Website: apple
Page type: account-selection
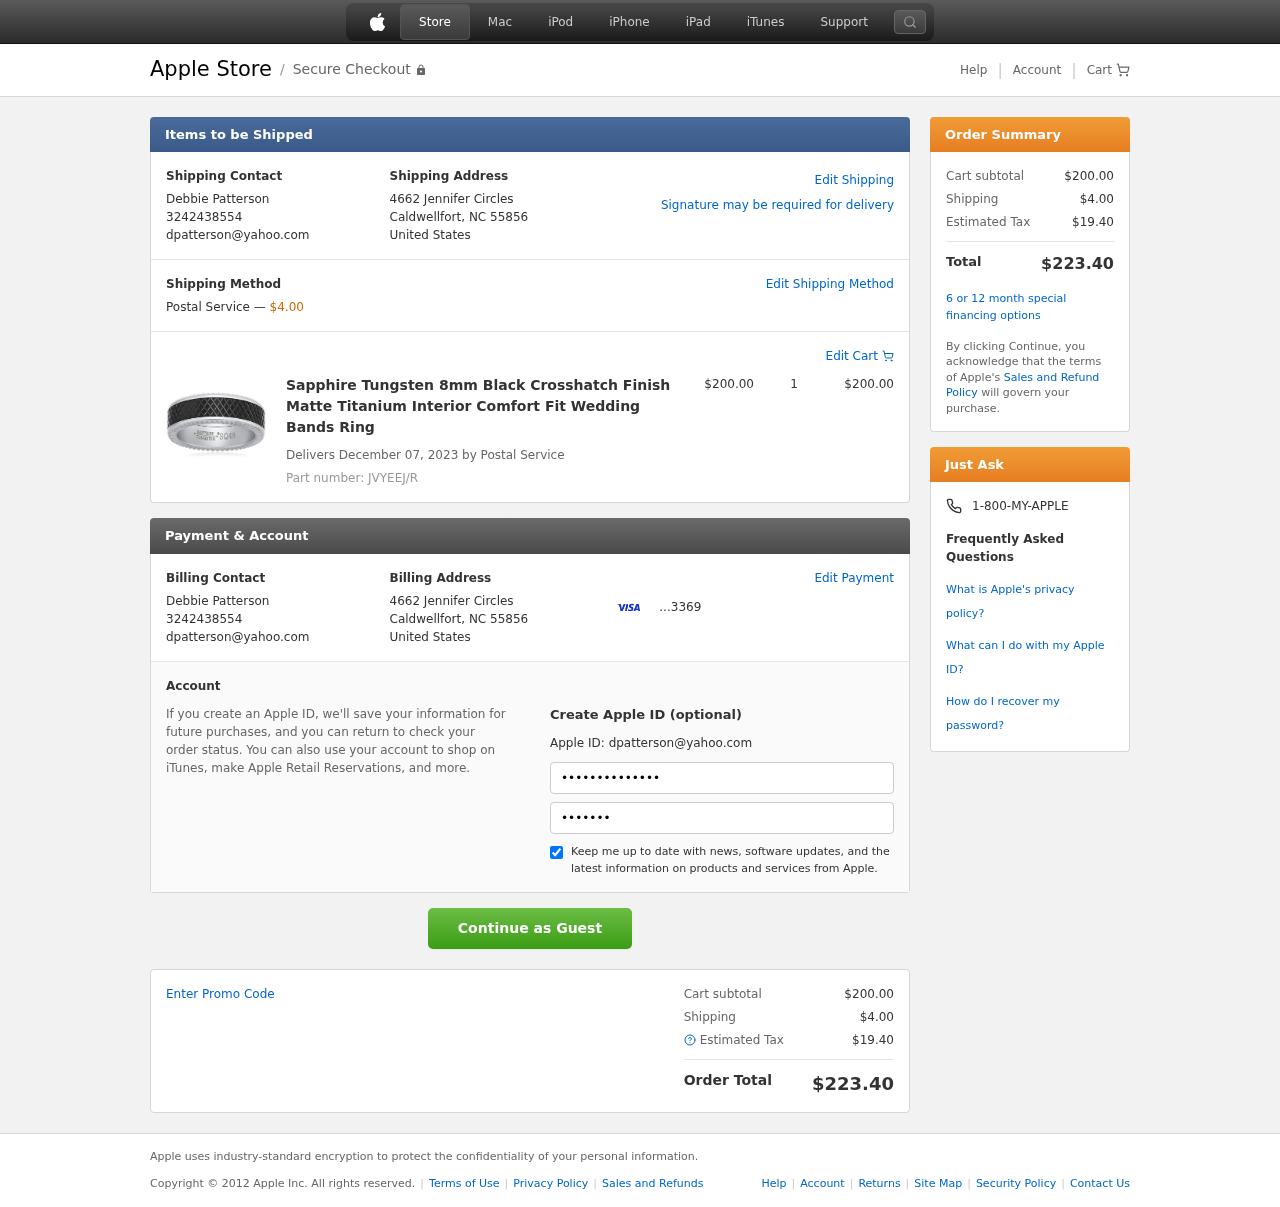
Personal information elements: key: PII_CARD_LAST4
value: ...3369
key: PII_CITY_STATE_ZIP
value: Caldwellfort, NC 55856
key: PII_COUNTRY
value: United States
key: PII_EMAIL
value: dpatterson@yahoo.com
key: PII_FULLNAME
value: Debbie Patterson
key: PII_PHONE
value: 3242438554
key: PII_STREET
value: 4662 Jennifer Circles
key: PII_FIRSTNAME
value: Debbie
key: PII_LASTNAME
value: Patterson
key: PII_FULLNAME2
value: Debbie Patterson
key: PII_FULLNAME3
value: Debbie Patterson
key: PII_FIRSTNAME2
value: Debbie
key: PII_FIRSTNAME3
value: Debbie
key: PII_LASTNAME2
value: Patterson
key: PII_LASTNAME3
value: Patterson
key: PII_FIRSTNAME_DERIVED
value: Debbie
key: PII_LASTNAME_DERIVED
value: Patterson
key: PII_FULLNAME_DERIVED
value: Debbie Patterson
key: PII_NAME_FULL_DERIVED
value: Debbie Patterson
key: PII_PHONE_LINE
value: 8554
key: PII_PHONE_SUFFIX
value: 8554
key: PII_PHONE2
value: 3242438554
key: PII_PHONE3
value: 3242438554
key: PII_PHONE_NUMERIC
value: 3242438554
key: PII_PHONE_LINE_NUMERIC
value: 8554
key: PII_PHONE_SUFFIX_NUMERIC
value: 8554
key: PII_PHONE2_NUMERIC
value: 3242438554
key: PII_PHONE3_NUMERIC
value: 3242438554
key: PII_PHONE_DIGITS
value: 3242438554
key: PII_PHONE_LAST4
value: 8554
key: PII_EMAIL2
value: dpatterson@yahoo.com
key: PII_EMAIL3
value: dpatterson@yahoo.com
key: PII_STREET2
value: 4662 Jennifer Circles
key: PII_CITY_STATE_ZIP2
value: Caldwellfort, NC 55856
Product elements: key: PRODUCT1_NAME
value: Sapphire Tungsten 8mm Black Crosshatch Finish Matte Titanium Interior Comfort Fit Wedding Bands Ring
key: PRODUCT1_PRICE
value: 200
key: PRODUCT1_QUANTITY
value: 1
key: PRODUCT_PART_NUMBER
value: Part number: JVYEEJ/R
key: PRODUCT_TOTAL
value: $200.00
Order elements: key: ORDER_SHIPPING_COST
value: $4.00
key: ORDER_DELIVERY_DATE
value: Delivers December 07, 2023 by Postal Service
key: ORDER_SUBTOTAL
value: $200.00
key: ORDER_TAX
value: $19.40
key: ORDER_TOTAL
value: $223.40